Question: Using skimage library I have to center images like these. I have found the 'SimilarityTransform' that should accept the offsets but the documentation is lacking. How would I detect the corners of such image and then determine how to center it?
The arrays always exist out of 28x28 images. Some images have noise in them like the second image here that represents a four. I accidentally grabbed two pretty centered images but they can be everywhere in the array.
At the bottom you can also see more visual representation of the 4.
'''
[[ 0 0 0 0 0 0 0 0 0 0 0 0 0 0 0 0 0 0 0 0 0 0 0 0 0 0 0 0]
[ 0 0 0 0 0 0 0 0 0 0 0 0 0 0 0 0 0 0 0 0 0 0 0 0 0 0 0 0]
[ 0 0 0 0 0 0 0 0 0 0 0 0 0 0 0 0 0 0 0 0 0 0 0 0 0 0 0 0]
[ 0 0 0 0 0 0 0 0 0 0 0 0 0 0 0 0 0 0 0 0 0 0 0 0 0 0 0 0]
[ 0 0 0 0 0 0 0 0 0 0 0 0 0 0 0 0 0 0 0 0 0 0 0 0 0 0 0 0]
[ 0 0 0 0 0 0 0 0 0 0 0 0 0 0 0 0 0 0 0 11 203 229 32 0 0 0 0 0]
[ 0 0 0 0 0 0 0 0 0 0 0 0 0 0 0 26 47 47 30 95 254 215 13 0 0 0 0 0]
[ 0 0 0 0 0 0 0 0 0 0 0 45 154 185 185 223 253 253 133 175 255 188 19 0 0 0 0 0]
[ 0 0 0 0 0 0 0 0 0 0 0 110 253 253 253 246 161 228 253 253 254 92 0 0 0 0 0 0]
[ 0 0 0 0 0 0 0 0 0 0 128 245 253 158 137 21 0 48 233 253 233 8 0 0 0 0 0 0]
[ 0 0 0 0 0 0 0 0 0 0 139 254 223 25 0 0 36 170 254 244 106 0 0 0 0 0 0 0]
[ 0 0 0 0 0 0 0 0 0 0 55 212 253 161 11 26 178 253 236 113 0 0 0 0 0 0 0 0]
[ 0 0 0 0 0 0 0 0 0 0 7 155 253 228 80 223 253 253 109 0 0 0 0 0 0 0 0 0]
[ 0 0 0 0 0 0 0 0 0 0 0 141 253 253 253 254 253 154 29 0 0 0 0 0 0 0 0 0]
[ 0 0 0 0 0 0 0 0 0 0 0 110 253 253 253 254 179 38 0 0 0 0 0 0 0 0 0 0]
[ 0 0 0 0 0 0 0 0 0 0 3 171 254 254 254 179 0 0 0 0 0 0 0 0 0 0 0 0]
[ 0 0 0 0 0 0 0 0 0 0 171 253 253 253 253 178 0 0 0 0 0 0 0 0 0 0 0 0]
[ 0 0 0 0 0 0 0 0 26 123 254 253 203 156 253 200 0 0 0 0 0 0 0 0 0 0 0 0]
[ 0 0 0 0 0 0 0 0 93 253 254 121 13 93 253 158 0 0 0 0 0 0 0 0 0 0 0 0]
[ 0 0 0 0 0 0 0 64 239 253 76 8 32 219 253 126 0 0 0 0 0 0 0 0 0 0 0 0]
[ 0 0 0 0 0 0 0 133 254 191 0 5 108 234 254 106 0 0 0 0 0 0 0 0 0 0 0 0]
[ 0 0 0 0 0 0 0 132 253 190 5 85 253 236 154 0 0 0 0 0 0 0 0 0 0 0 0 0]
[ 0 0 0 0 0 0 0 153 253 169 192 253 253 77 0 0 0 0 0 0 0 0 0 0 0 0 0 0]
[ 0 0 0 0 0 0 0 112 253 253 254 236 129 9 0 0 0 0 0 0 0 0 0 0 0 0 0 0]
[ 0 0 0 0 0 0 0 17 118 243 191 113 0 0 0 0 0 0 0 0 0 0 0 0 0 0 0 0]
[ 0 0 0 0 0 0 0 0 0 0 0 0 0 0 0 0 0 0 0 0 0 0 0 0 0 0 0 0]
[ 0 0 0 0 0 0 0 0 0 0 0 0 0 0 0 0 0 0 0 0 0 0 0 0 0 0 0 0]
[ 0 0 0 0 0 0 0 0 0 0 0 0 0 0 0 0 0 0 0 0 0 0 0 0 0 0 0 0]]
[[ 0 0 0 0 0 0 0 0 0 0 0 0 0 0 0 0 0 0 0 0 0 0 0 0 0 0 0 0]
[ 0 0 0 0 0 0 0 0 0 0 0 0 0 0 0 0 0 0 0 0 0 0 0 0 0 0 0 0]
[ 0 0 0 0 0 0 0 0 0 0 0 0 0 0 0 0 0 0 0 0 0 0 0 0 0 0 0 0]
[ 0 0 0 0 0 0 0 0 0 0 0 0 0 0 0 0 0 0 0 0 0 0 0 0 0 0 0 0]
[ 0 0 0 0 0 0 0 0 0 0 0 0 0 0 0 0 0 0 0 0 0 0 0 0 0 0 0 0]
[ 0 0 0 0 0 0 0 0 0 0 0 0 0 0 0 0 0 0 0 0 0 0 0 0 0 0 0 0]
[ 0 0 0 0 0 0 0 0 0 0 0 0 0 0 0 0 0 0 0 0 0 0 0 0 0 0 0 0]
[ 0 0 0 0 0 0 0 0 0 0 0 0 0 0 0 0 42 164 252 63 0 0 0 0 0 0 0 0]
[ 0 0 0 0 0 0 0 0 0 0 0 0 0 23 34 0 244 254 112 0 0 0 0 85 0 0 0 0]
[ 0 0 0 0 0 0 0 0 0 0 0 0 4 190 225 0 255 185 13 0 0 0 0 95 0 0 0 0]
[ 0 0 0 0 0 0 0 0 0 0 0 6 170 254 197 64 254 59 0 0 0 0 0 95 0 0 0 0]
[ 0 0 0 0 0 0 0 0 0 0 9 132 254 204 23 112 254 28 0 0 0 0 0 77 0 0 0 0]
[ 0 0 0 0 0 0 0 0 0 6 167 254 216 58 24 242 225 16 0 0 0 0 0 0 0 0 0 0]
[ 0 0 0 0 0 0 0 0 0 76 254 254 162 85 138 254 188 0 0 0 48 85 25 0 0 0 0 0]
[ 0 0 0 0 0 0 0 0 0 3 159 254 254 254 254 254 228 151 151 214 250 254 75 0 0 0 0 0]
[ 0 0 0 0 0 0 0 0 0 0 7 79 131 158 254 254 226 225 225 225 190 148 39 0 0 0 0 0]
[ 0 0 0 0 0 0 0 0 0 0 0 0 0 127 254 148 0 0 0 0 0 0 0 71 0 0 0 0]
[ 0 0 0 0 0 0 0 0 0 0 0 0 23 248 201 0 0 0 0 0 0 0 0 36 0 0 0 0]
[ 0 0 0 0 0 0 0 0 0 0 0 0 85 254 118 0 0 0 0 0 0 0 0 0 0 0 0 0]
[ 0 0 0 0 0 0 0 0 0 0 0 12 189 227 22 0 0 0 0 0 0 0 0 0 0 0 0 0]
[ 0 0 0 0 0 0 0 0 0 0 0 114 254 103 0 0 0 0 0 0 0 0 0 0 0 0 0 0]
[ 0 0 0 0 0 0 0 0 0 0 44 226 175 8 0 0 0 0 0 0 0 0 0 0 0 0 0 0]
[ 0 0 0 0 0 0 0 0 0 0 148 203 59 0 0 0 0 0 0 0 0 0 0 0 0 0 0 0]
[ 0 0 0 0 0 0 0 0 0 26 242 140 0 0 0 0 0 0 0 0 0 0 0 0 0 0 0 0]
[ 0 0 0 0 0 0 0 0 0 131 169 22 0 0 0 0 0 0 0 0 0 0 0 0 0 0 0 0]
[ 0 0 0 0 0 0 0 0 19 233 65 0 0 0 0 0 0 0 0 0 0 0 0 0 0 0 0 0]
[ 0 0 0 0 0 0 0 0 174 109 0 0 0 0 0 0 0 0 0 0 0 0 0 0 0 0 0 0]
[ 0 0 0 0 0 0 0 0 0 0 0 0 0 0 0 0 0 0 0 0 0 0 0 0 0 0 0 0]]
'''

SOLUTION CODE:
Slightly changed code provided by @anmol_uppal.
'''
def pad_image(img, pad_t, pad_r, pad_b, pad_l):
"""Add padding of zeroes to an image.
Add padding to an array image.
:param img:
:param pad_t:
:param pad_r:
:param pad_b:
:param pad_l:
"""
height, width = img.shape
# Adding padding to the left side.
pad_left = np.zeros((height, pad_l), dtype = np.int)
img = np.concatenate((pad_left, img), axis = 1)
# Adding padding to the top.
pad_up = np.zeros((pad_t, pad_l + width))
img = np.concatenate((pad_up, img), axis = 0)
# Adding padding to the right.
pad_right = np.zeros((height + pad_t, pad_r))
img = np.concatenate((img, pad_right), axis = 1)
# Adding padding to the bottom
pad_bottom = np.zeros((pad_b, pad_l + width + pad_r))
img = np.concatenate((img, pad_bottom), axis = 0)
return img
def center_image(img):
"""Return a centered image.
:param img:
"""
col_sum = np.where(np.sum(img, axis=0) > 0)
row_sum = np.where(np.sum(img, axis=1) > 0)
y1, y2 = row_sum[0][0], row_sum[0][-1]
x1, x2 = col_sum[0][0], col_sum[0][-1]
cropped_image = img[y1:y2, x1:x2]
zero_axis_fill = (images[0].shape[0] - cropped_image.shape[0])
one_axis_fill = (images[0].shape[1] - cropped_image.shape[1])
top = zero_axis_fill / 2
bottom = zero_axis_fill - top
left = one_axis_fill / 2
right = one_axis_fill - left
padded_image = pad_image(cropped_image, top, left, bottom, right)
return padded_image
# Usage is in a for loop that iterates through 60.000 images.
for item in permuList:
shuImages.append(center_image(images[item]).reshape((28 * 28)))
'''
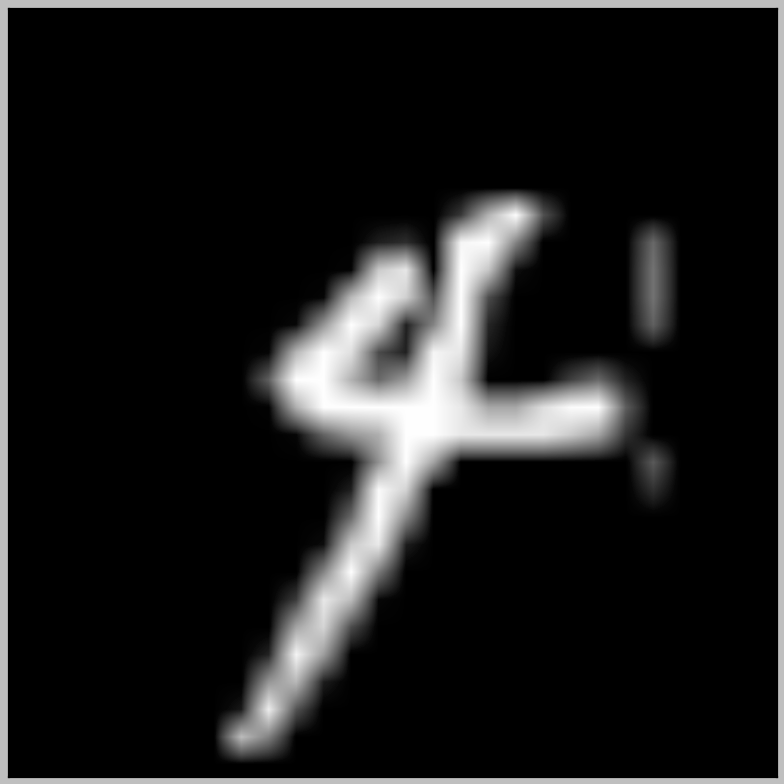
Answer: '''
img = np.array([[0, 0, 0, 0, 0, 0, 0, 0, 0, 0, 0, 0, 0, 0, 0, 0, 0, 0, 0, 0, 0, 0, 0, 0, 0, 0, 0, 0],
[0, 0, 0, 0, 0, 0, 0, 0, 0, 0, 0, 0, 0, 0, 0, 0, 0, 0, 0, 0, 0, 0, 0, 0, 0, 0, 0, 0],
[0, 0, 0, 0, 0, 0, 0, 0, 0, 0, 0, 0, 0, 0, 0, 0, 0, 0, 0, 0, 0, 0, 0, 0, 0, 0, 0, 0],
[0, 0, 0, 0, 0, 0, 0, 0, 0, 0, 0, 0, 0, 0, 0, 0, 0, 0, 0, 0, 0, 0, 0, 0, 0, 0, 0, 0],
[0, 0, 0, 0, 0, 0, 0, 0, 0, 0, 0, 0, 0, 0, 0, 0, 0, 0, 0, 0, 0, 0, 0, 0, 0, 0, 0, 0],
[0, 0, 0, 0, 0, 0, 0, 0, 0, 0, 0, 0, 0, 0, 0, 0, 0, 0, 0, 11, 203, 229, 32, 0, 0, 0, 0, 0],
[0, 0, 0, 0, 0, 0, 0, 0, 0, 0, 0, 0, 0, 0, 0, 26, 47, 47, 30, 95, 254, 215, 13, 0, 0, 0, 0, 0],
[0, 0, 0, 0, 0, 0, 0, 0, 0, 0, 0, 45, 154, 185, 185, 223, 253, 253, 133, 175, 255, 188, 19, 0, 0, 0, 0, 0],
[0, 0, 0, 0, 0, 0, 0, 0, 0, 0, 0, 110, 253, 253, 253, 246, 161, 228, 253, 253, 254, 92, 0, 0, 0, 0, 0, 0],
[0, 0, 0, 0, 0, 0, 0, 0, 0, 0, 128, 245, 253, 158, 137, 21, 0, 48, 233, 253, 233, 8, 0, 0, 0, 0, 0, 0],
[0, 0, 0, 0, 0, 0, 0, 0, 0, 0, 139, 254, 223, 25, 0, 0, 36, 170, 254, 244, 106, 0, 0, 0, 0, 0, 0, 0],
[0, 0, 0, 0, 0, 0, 0, 0, 0, 0, 55, 212, 253, 161, 11, 26, 178, 253, 236, 113, 0, 0, 0, 0, 0, 0, 0, 0],
[0, 0, 0, 0, 0, 0, 0, 0, 0, 0, 7, 155, 253, 228, 80, 223, 253, 253, 109, 0, 0, 0, 0, 0, 0, 0, 0, 0],
[0, 0, 0, 0, 0, 0, 0, 0, 0, 0, 0, 141, 253, 253, 253, 254, 253, 154, 29, 0, 0, 0, 0, 0, 0, 0, 0, 0],
[0, 0, 0, 0, 0, 0, 0, 0, 0, 0, 0, 110, 253, 253, 253, 254, 179, 38, 0, 0, 0, 0, 0, 0, 0, 0, 0, 0],
[0, 0, 0, 0, 0, 0, 0, 0, 0, 0, 3, 171, 254, 254, 254, 179, 0, 0, 0, 0, 0, 0, 0, 0, 0, 0, 0, 0],
[0, 0, 0, 0, 0, 0, 0, 0, 0, 0, 171, 253, 253, 253, 253, 178, 0, 0, 0, 0, 0, 0, 0, 0, 0, 0, 0, 0],
[0, 0, 0, 0, 0, 0, 0, 0, 26, 123, 254, 253, 203, 156, 253, 200, 0, 0, 0, 0, 0, 0, 0, 0, 0, 0, 0, 0],
[0, 0, 0, 0, 0, 0, 0, 0, 93, 253, 254, 121, 13, 93, 253, 158, 0, 0, 0, 0, 0, 0, 0, 0, 0, 0, 0, 0],
[0, 0, 0, 0, 0, 0, 0, 64, 239, 253, 76, 8, 32, 219, 253, 126, 0, 0, 0, 0, 0, 0, 0, 0, 0, 0, 0, 0],
[0, 0, 0, 0, 0, 0, 0, 133, 254, 191, 0, 5, 108, 234, 254, 106, 0, 0, 0, 0, 0, 0, 0, 0, 0, 0, 0, 0],
[0, 0, 0, 0, 0, 0, 0, 132, 253, 190, 5, 85, 253, 236, 154, 0, 0, 0, 0, 0, 0, 0, 0, 0, 0, 0, 0, 0],
[0, 0, 0, 0, 0, 0, 0, 153, 253, 169, 192, 253, 253, 77, 0, 0, 0, 0, 0, 0, 0, 0, 0, 0, 0, 0, 0, 0],
[0, 0, 0, 0, 0, 0, 0, 112, 253, 253, 254, 236, 129, 9, 0, 0, 0, 0, 0, 0, 0, 0, 0, 0, 0, 0, 0, 0],
[0, 0, 0, 0, 0, 0, 0, 17, 118, 243, 191, 113, 0, 0, 0, 0, 0, 0, 0, 0, 0, 0, 0, 0, 0, 0, 0, 0],
[0, 0, 0, 0, 0, 0, 0, 0, 0, 0, 0, 0, 0, 0, 0, 0, 0, 0, 0, 0, 0, 0, 0, 0, 0, 0, 0, 0],
[0, 0, 0, 0, 0, 0, 0, 0, 0, 0, 0, 0, 0, 0, 0, 0, 0, 0, 0, 0, 0, 0, 0, 0, 0, 0, 0, 0],
[0, 0, 0, 0, 0, 0, 0, 0, 0, 0, 0, 0, 0, 0, 0, 0, 0, 0, 0, 0, 0, 0, 0, 0, 0, 0, 0, 0]])
'''
So the first part of the question is to find the bounding box in which the image is contained and the second part involves centring the image, For the second part we will add padding to each vertex of the bounding box.
To draw a bounding box, the approach is that we can iterate over each row and find a row with 1 or more non zero elements, doing this procedure both from top and bottom we will get the limits for 'Y-axis' and same we do for 'X-axis' by iterating over columns, Numpy provides some awesome functions such as <URL>, we will use this function to check if a row/column has any non zero character, as in that case the 'sum > 0':
Let (x1, y1) be the top left coordinates and (x2, y2) be the bottom right coordinates, these two points are sufficient to define a bounding box.
'''
col_sum = np.where(np.sum(a, axis = 0)>0)
row_sum = np.where(np.sum(a, axis = 1)>0)
y1, y2 = row_sum[0][0], row_sum[0][-1]
x1, x2 = col_sum[0][0], col_sum[0][-1]
print x1, y1
print x2, y2
'''
Now we have to centre the image, Rather than calculating the padding required for each side we will just crop the image in the shape of the bounding box and then apply equal padding to each side.
'''
def add_padding(img, pad_l, pad_t, pad_r, pad_b):
height, width = img.shape
#Adding padding to the left side.
pad_left = np.zeros((height, pad_l), dtype = np.int)
img = np.concatenate((pad_left, img), axis = 1)
#Adding padding to the top.
pad_up = np.zeros((pad_t, pad_l + width))
img = np.concatenate((pad_up, img), axis = 0)
#Adding padding to the right.
pad_right = np.zeros((height + pad_t, pad_r))
img = np.concatenate((img, pad_right), axis = 1)
#Adding padding to the bottom
pad_bottom = np.zeros((pad_b, pad_l + width + pad_r))
img = np.concatenate((img, pad_bottom), axis = 0)
return img
cropped_image = img[y1:y2, x1:x2]
padded_image = add_padding(cropped_image, 20, 20, 20, 20)
'''